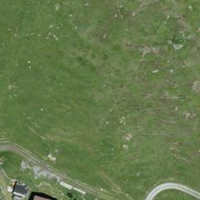
EUNIS habitat code: 26
Species observed at this site:
Vaccinium uliginosum